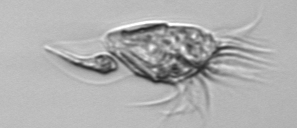
Label: Tontonia_appendiculariformis